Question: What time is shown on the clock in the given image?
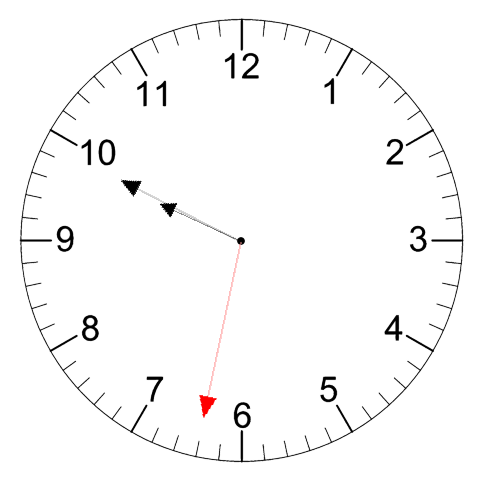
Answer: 09:49:32